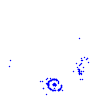
Particle: kaon